五年级 · 解析几何
请你在下面的方格图里描出 $\mathrm{A}(4,4)$ 、 $\mathrm{B}(6,4) 、 \mathrm{C}(2,1) 、 \mathrm{D}(8,1)$ 各点, 并把这几个点顺次连起来, 你能发现什么?

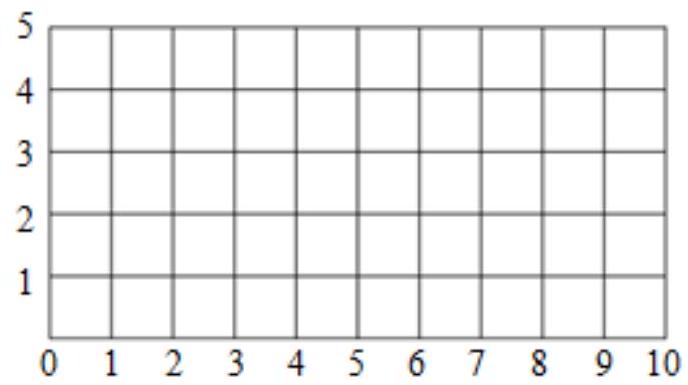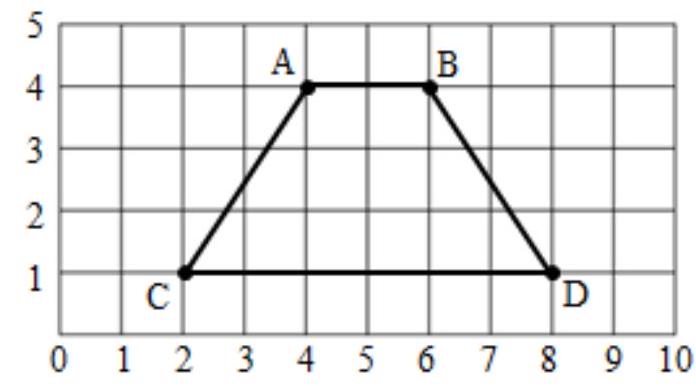
答案: 图形见详解; 封闭图形是一个等腰梯形【分析】表示数对时括号里面的第一个数字代表列数, 第二个数字代表行数, 根据各点的数对找出各点对应的位置, 再依次连接各点并标注各点名称【详解】发现：该封闭图形是一个等腰梯形。